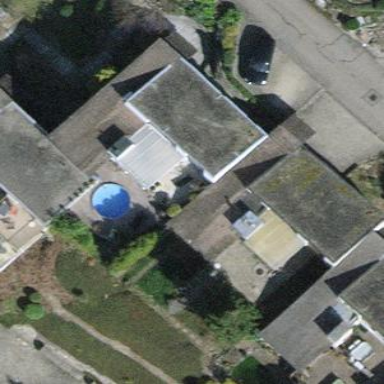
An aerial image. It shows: Simple house.